Field crop: maize
Growth stage: 2
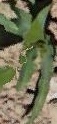
Species: maize